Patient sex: M
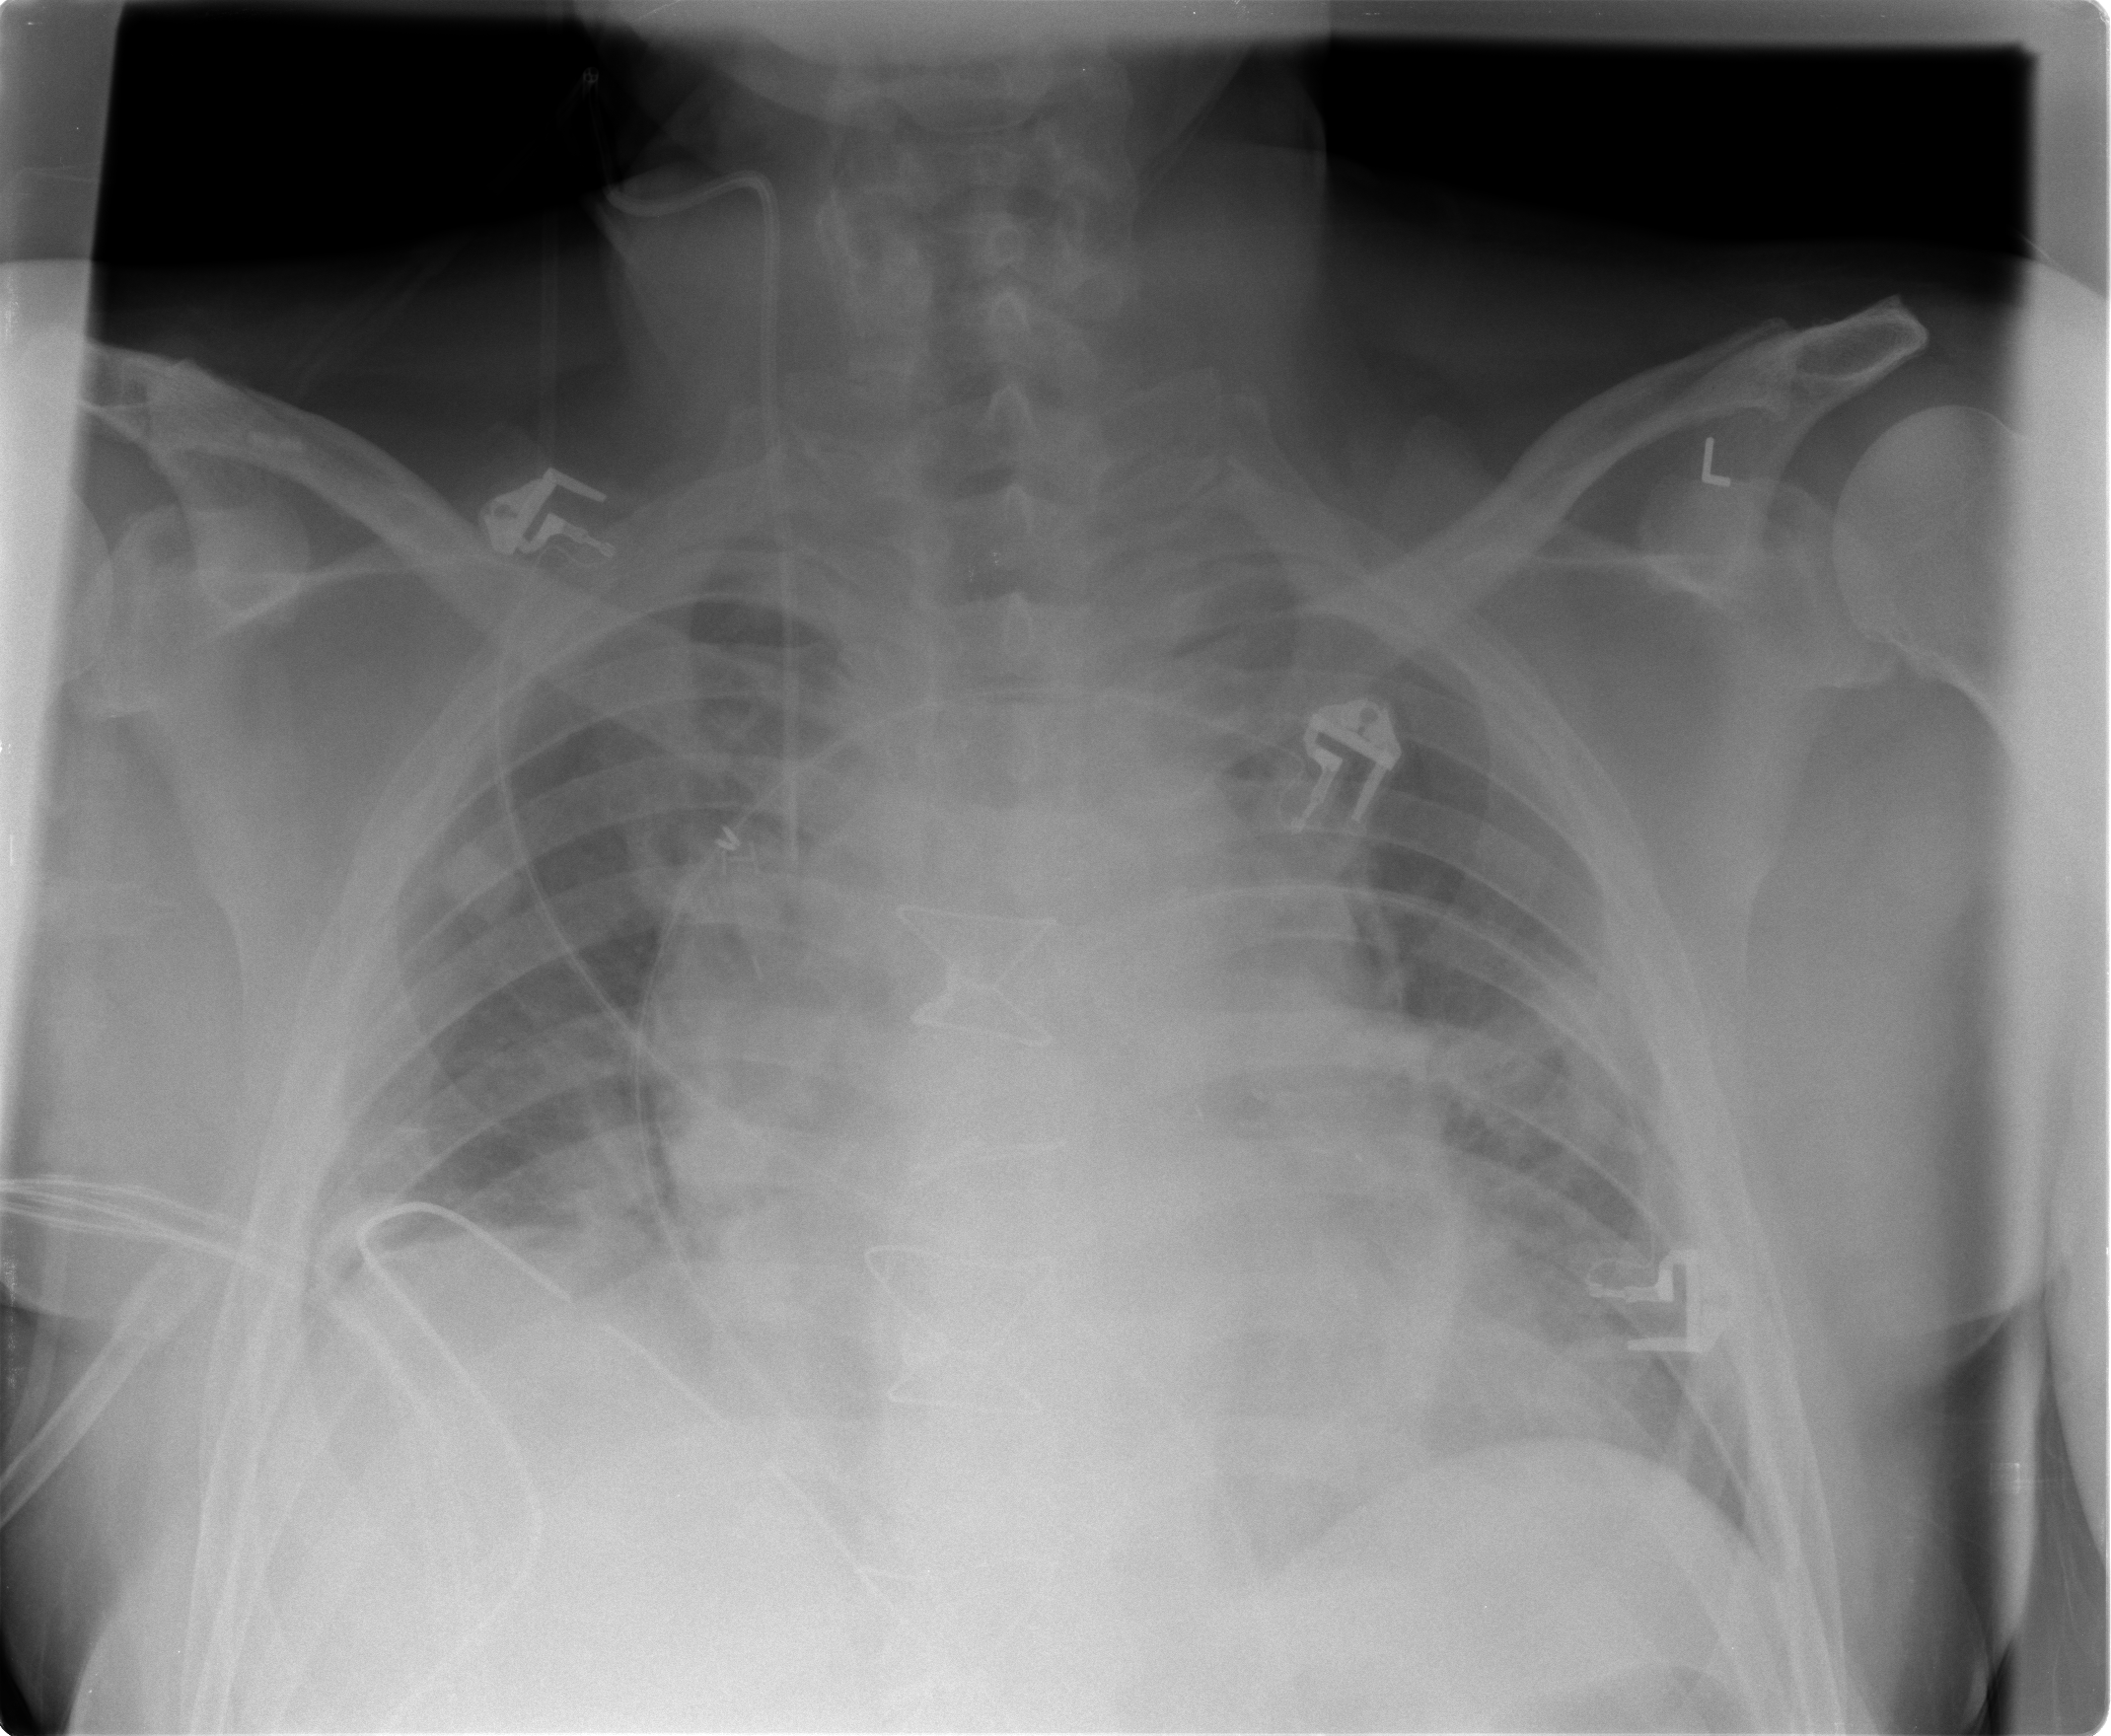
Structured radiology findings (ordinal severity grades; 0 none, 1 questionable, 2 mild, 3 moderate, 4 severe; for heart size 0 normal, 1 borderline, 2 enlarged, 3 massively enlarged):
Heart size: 3
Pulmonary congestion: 2
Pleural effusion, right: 1
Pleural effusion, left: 0
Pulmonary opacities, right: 1
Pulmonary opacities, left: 1
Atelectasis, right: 3
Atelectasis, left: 3